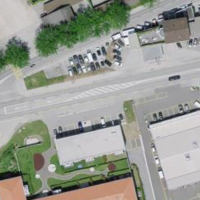
EUNIS habitat code: 54
Species observed at this site:
Narcissus pseudonarcissus
Achillea millefolium
Erodium cicutarium
Helleborus niger
Tripleurospermum inodorum
Onopordum acanthium